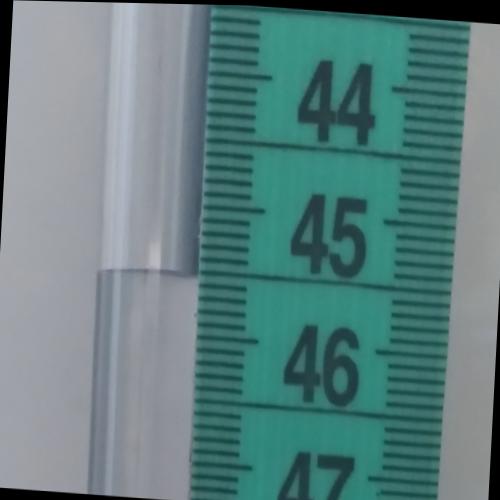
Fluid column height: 45.5 cm